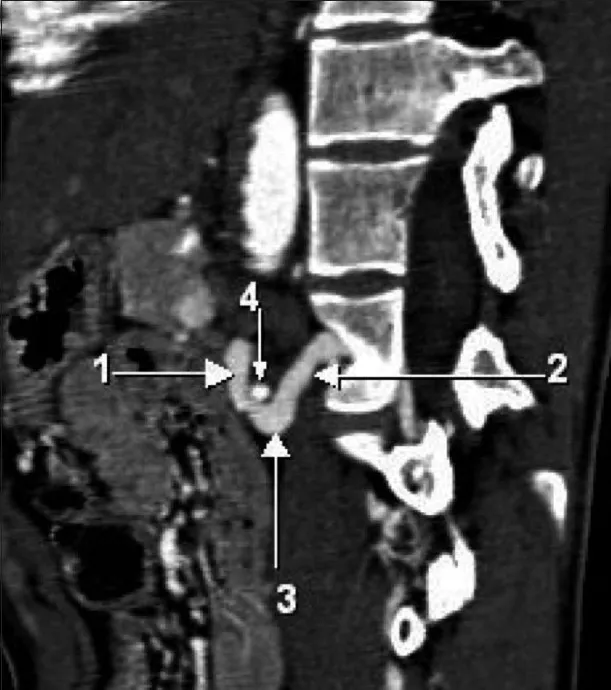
Sagittal reformatted maximum intensity projection CT scan shows the varicosity of the communicating vein between the left renal vein and the left ascending lumbar vein straddling the left renal artery. (The arrows point to the same structures as in Figure 3).
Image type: radiology (ct)